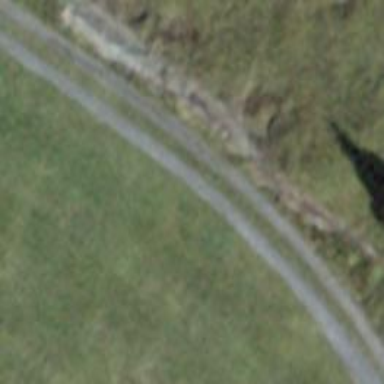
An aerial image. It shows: Track with grade 4 tracktype.